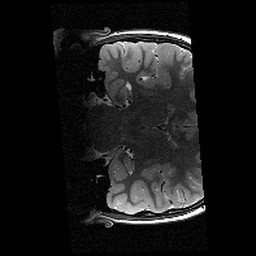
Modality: T2w
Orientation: coronal
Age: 13
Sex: male
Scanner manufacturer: siemens
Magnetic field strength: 3 T
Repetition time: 8.46 s
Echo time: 0.067 s